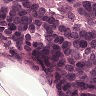
Metastatic tissue present: yes